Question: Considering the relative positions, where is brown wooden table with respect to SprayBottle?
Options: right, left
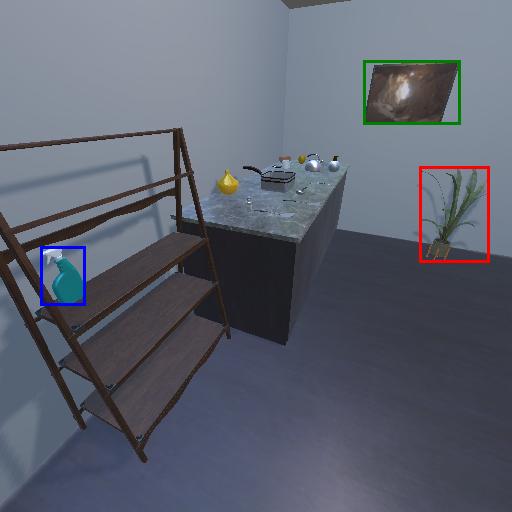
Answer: right